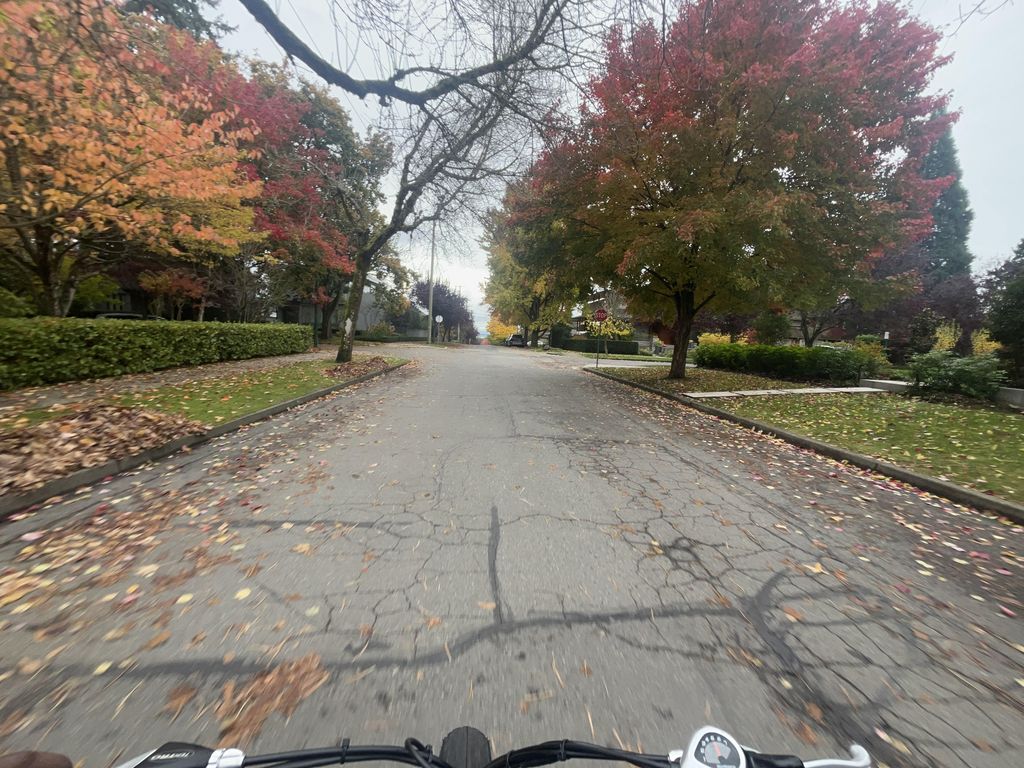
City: vancouver